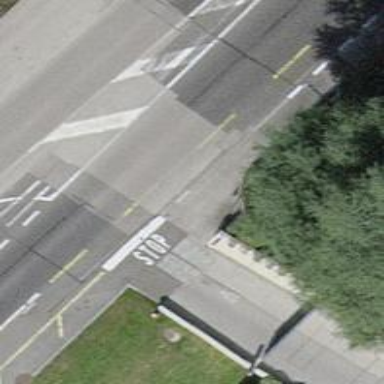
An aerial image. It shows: Cycleway.